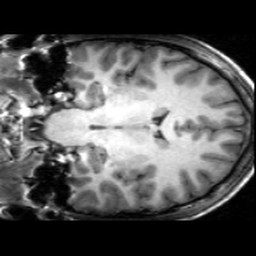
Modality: T1w
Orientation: coronal
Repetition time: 0.008948 s
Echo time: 0.001784 s